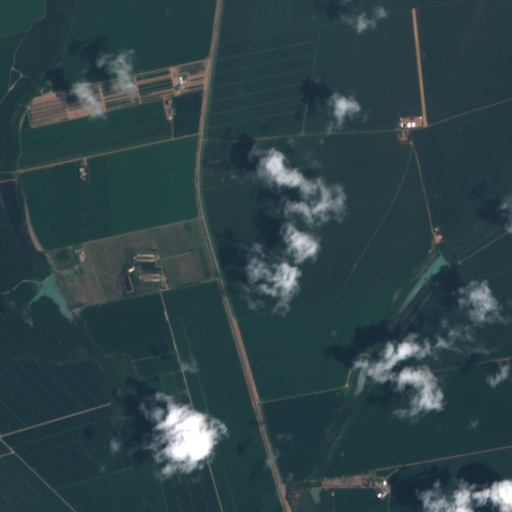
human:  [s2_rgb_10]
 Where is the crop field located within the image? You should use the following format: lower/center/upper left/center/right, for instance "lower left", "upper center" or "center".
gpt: The crop field is located in the upper left of the image.
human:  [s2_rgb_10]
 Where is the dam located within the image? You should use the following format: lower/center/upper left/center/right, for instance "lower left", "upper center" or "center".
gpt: The dam is located in the center left of the image.
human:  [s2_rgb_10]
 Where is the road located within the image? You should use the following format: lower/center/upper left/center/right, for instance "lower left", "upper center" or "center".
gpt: There is no road in the image.